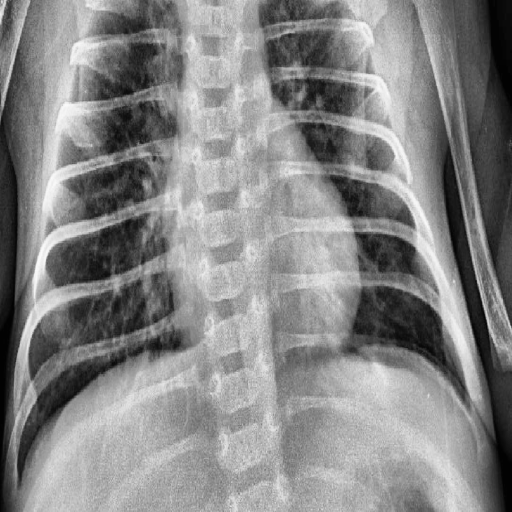
Finding: PNEUMONIA